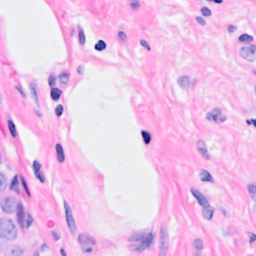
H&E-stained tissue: Breast